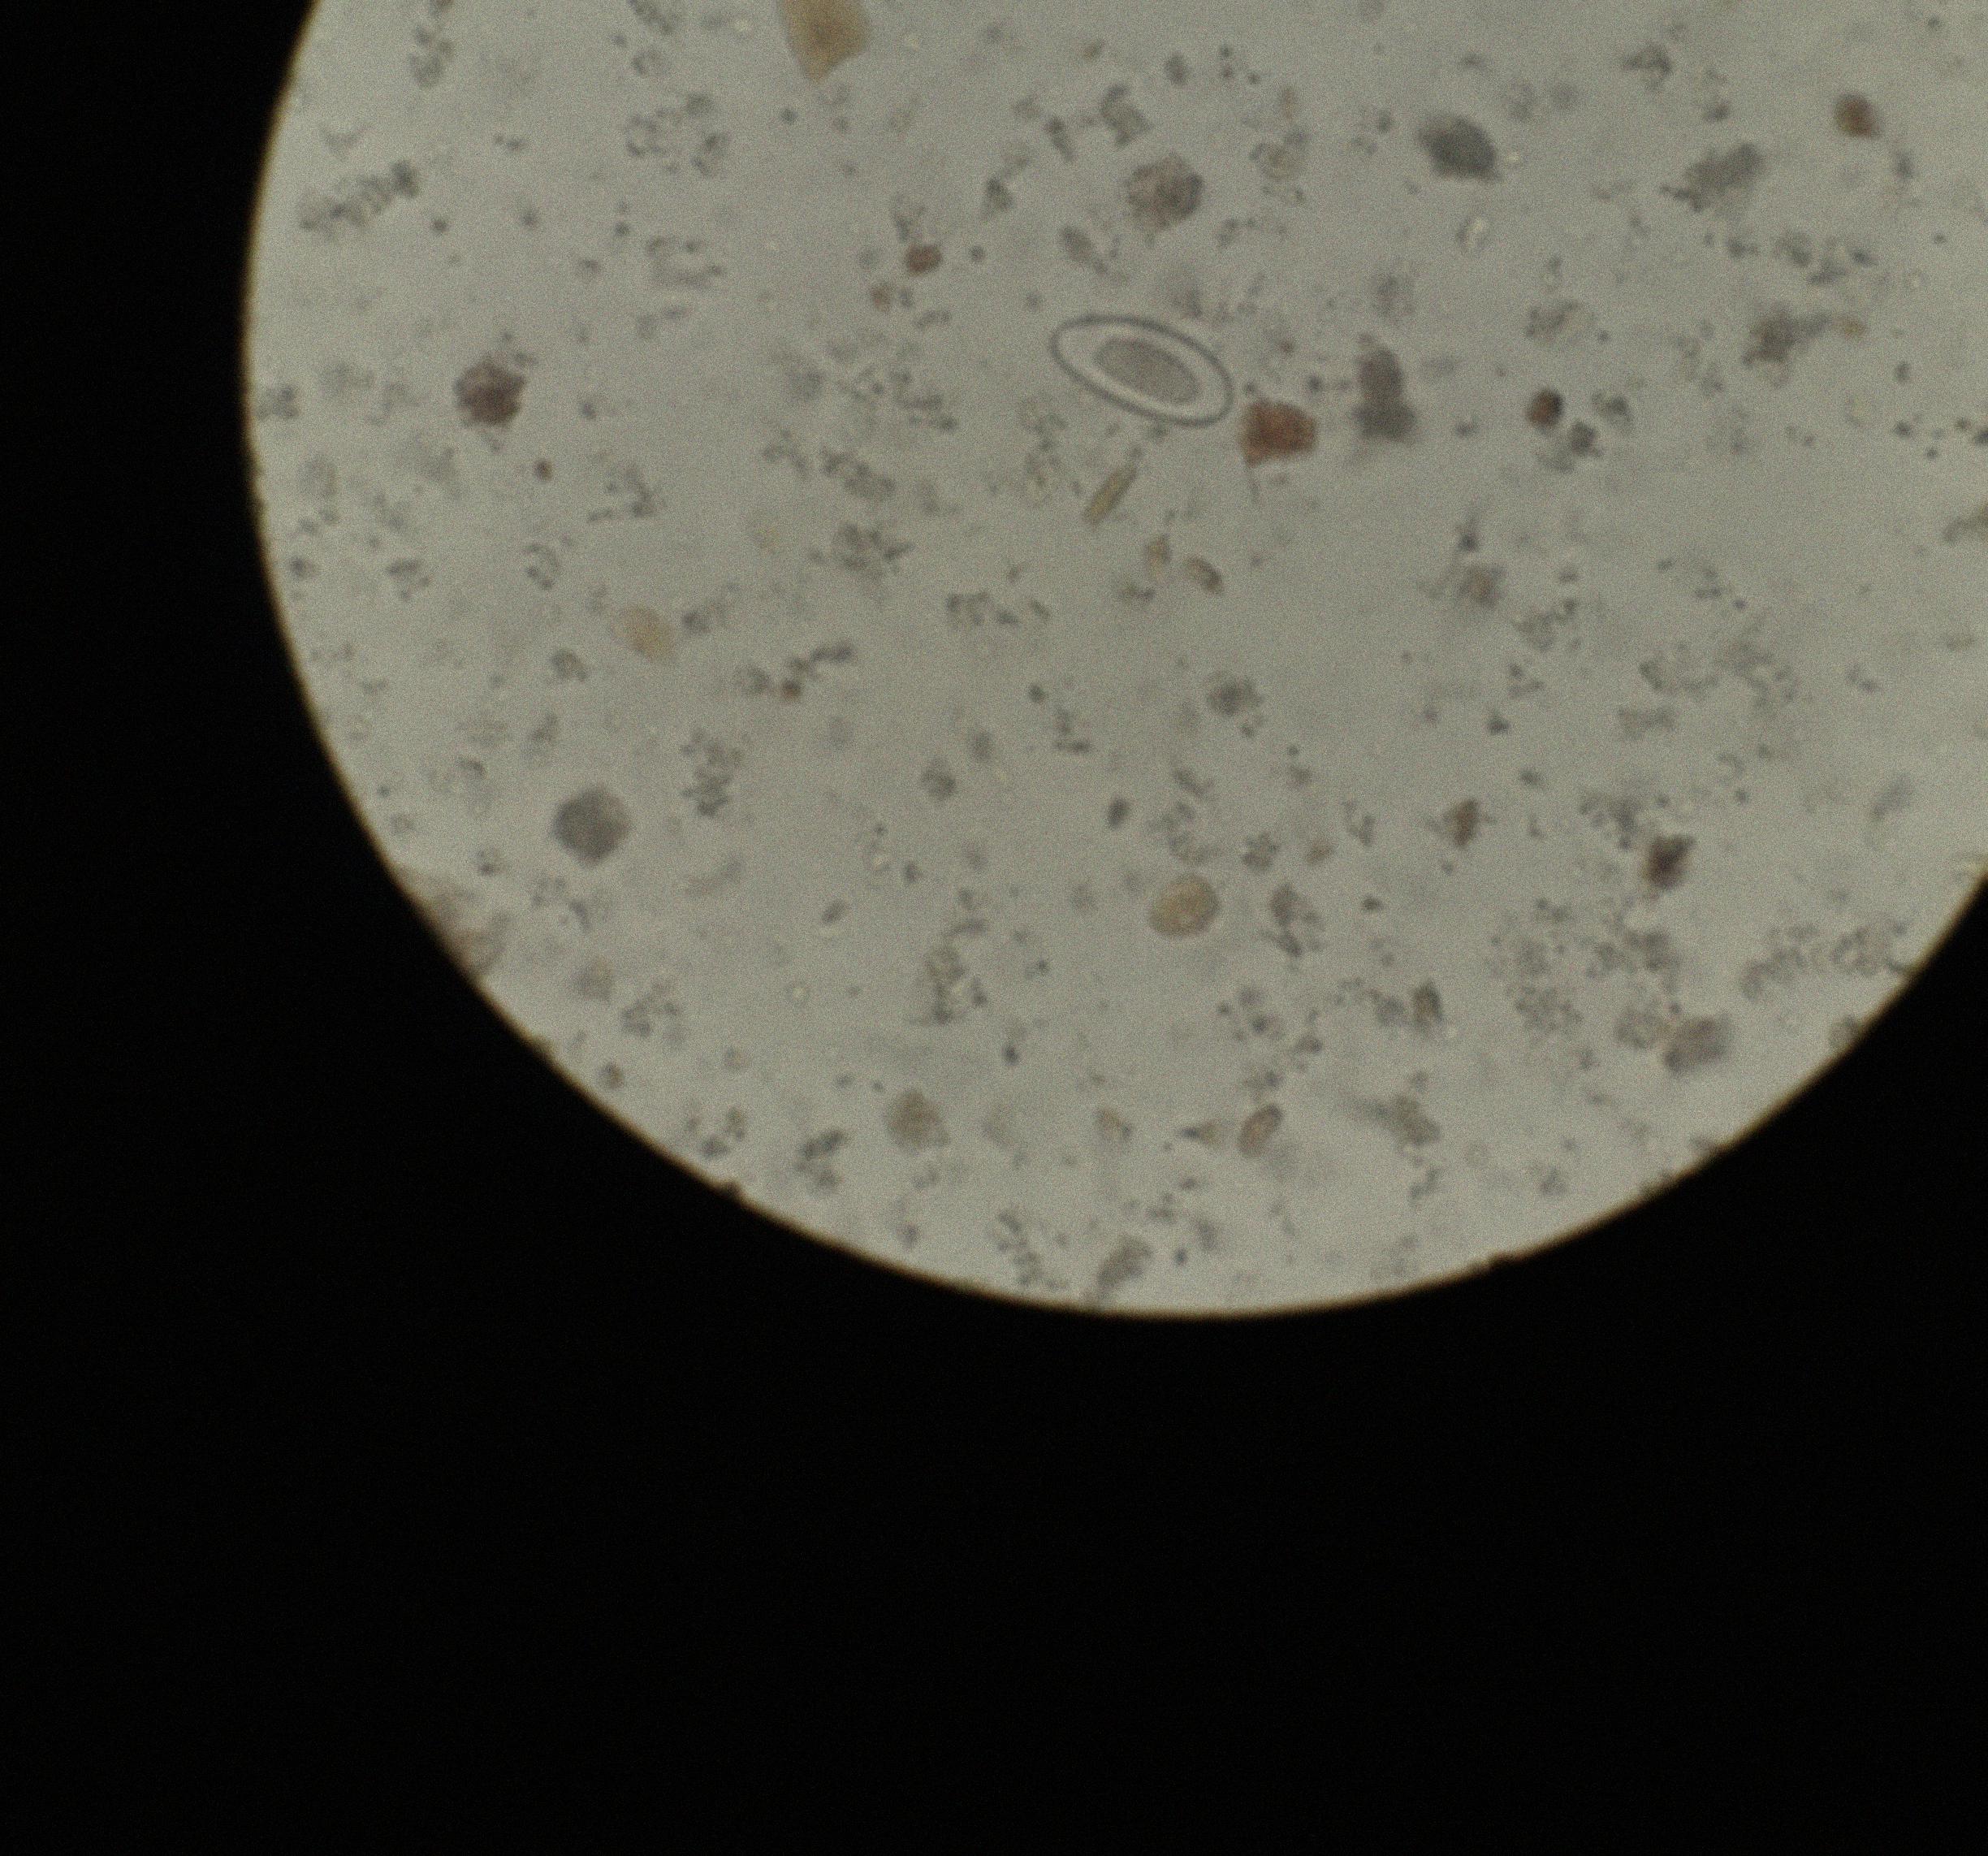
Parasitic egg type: Enterobius vermicularis